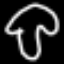
Label: mushroom